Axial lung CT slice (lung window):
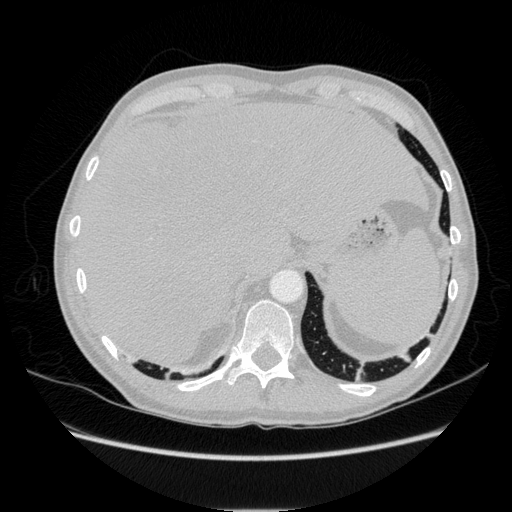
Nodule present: no